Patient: sex M, age 29
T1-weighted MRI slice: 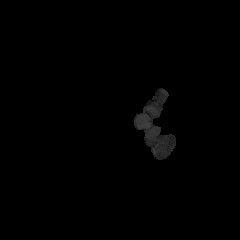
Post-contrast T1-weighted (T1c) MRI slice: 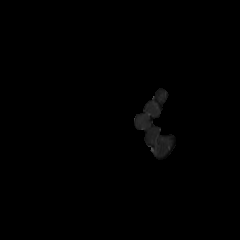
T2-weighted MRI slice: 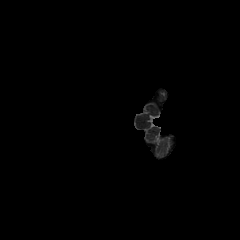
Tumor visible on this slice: no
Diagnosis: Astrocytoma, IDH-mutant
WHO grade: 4